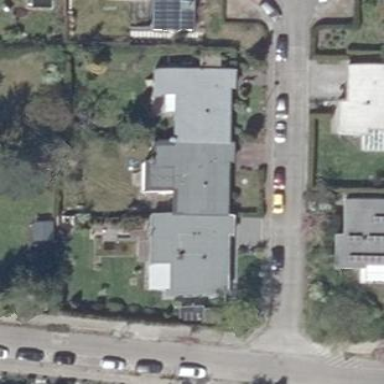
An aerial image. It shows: Semi-detached house.